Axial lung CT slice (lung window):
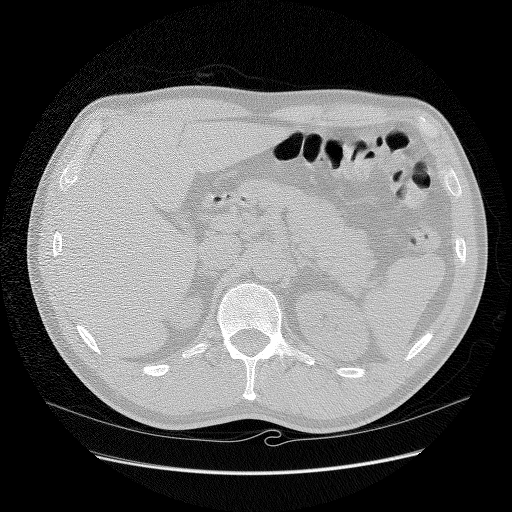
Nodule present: no